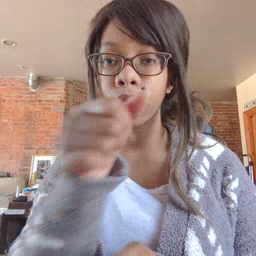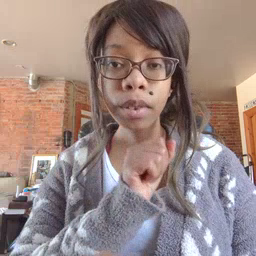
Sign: icecream